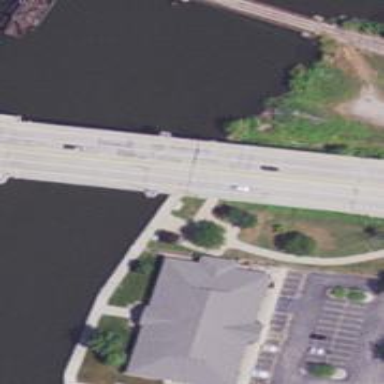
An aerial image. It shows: There is bridge in the image.